Aerial crown-view tile of a tropical tree (Barro Colorado Island, Panama), acquired 20240813:
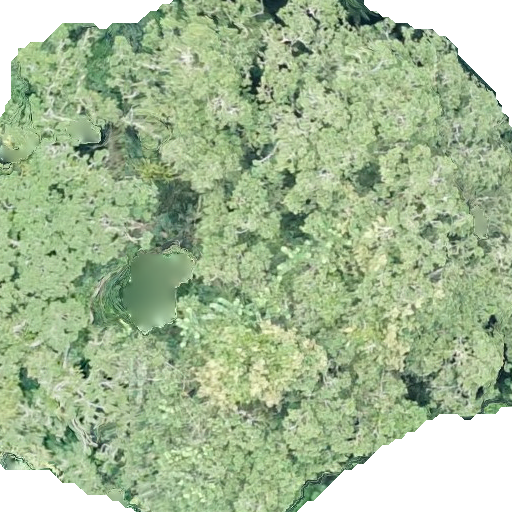
Species: Brosimum alicastrum
GBIF accepted scientific name: Brosimum alicastrum
Crown area: 438.816 m²